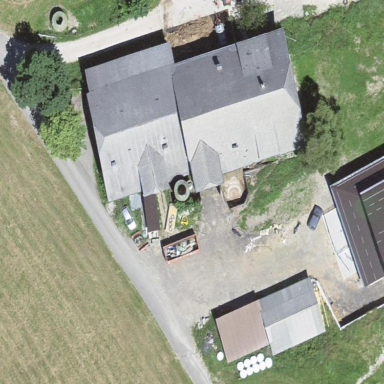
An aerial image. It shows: Farmyard area.